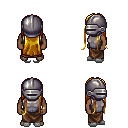
a pixel art fantasy rpg character, male body template, human, dark skin, steel chest armor, robe skirt, blonde extra-long hairstyle, metal helm, bracelets, white slippers, four views (front, back, left, right), 2x2 character sprite sheet, small pixel art, hard edges, no anti-aliasing